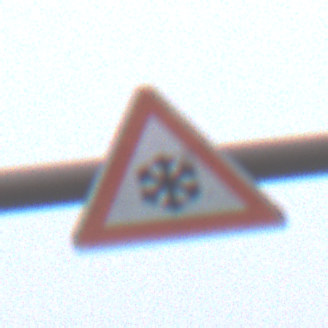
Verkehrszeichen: SchneeOderEisglaette
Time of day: MorningAfternoon
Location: Outdoor (RoadRail)
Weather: Overcast
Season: NotSpecified
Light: Natural